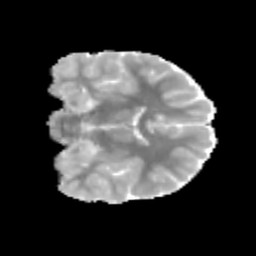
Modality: MD
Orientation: coronal
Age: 9
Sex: female
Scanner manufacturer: siemens
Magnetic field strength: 3 T
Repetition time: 3.8 s
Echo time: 0.07 s